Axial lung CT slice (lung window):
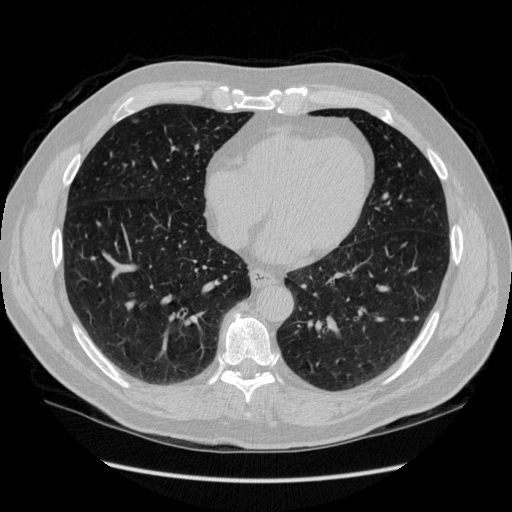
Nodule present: yes
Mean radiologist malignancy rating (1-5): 3